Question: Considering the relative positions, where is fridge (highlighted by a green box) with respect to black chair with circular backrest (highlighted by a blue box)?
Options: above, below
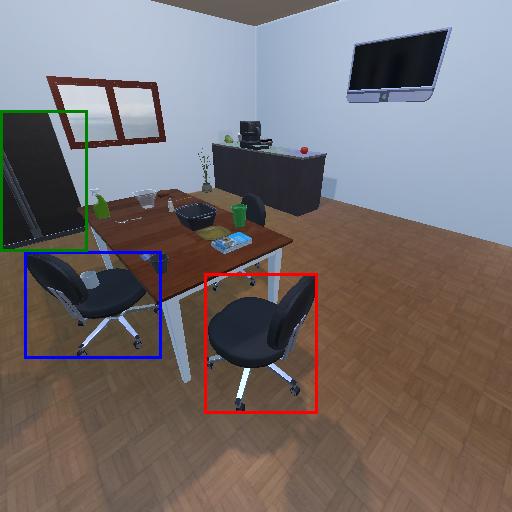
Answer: above